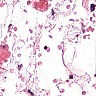
Metastatic tissue present: no